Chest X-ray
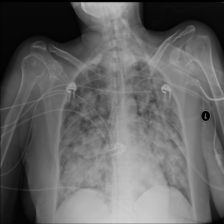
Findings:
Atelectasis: negative
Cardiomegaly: negative
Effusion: negative
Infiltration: positive
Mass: negative
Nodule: negative
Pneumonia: negative
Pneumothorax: negative
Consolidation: negative
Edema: negative
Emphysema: negative
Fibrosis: negative
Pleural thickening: negative
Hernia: negative